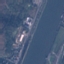
Land use / land cover: River